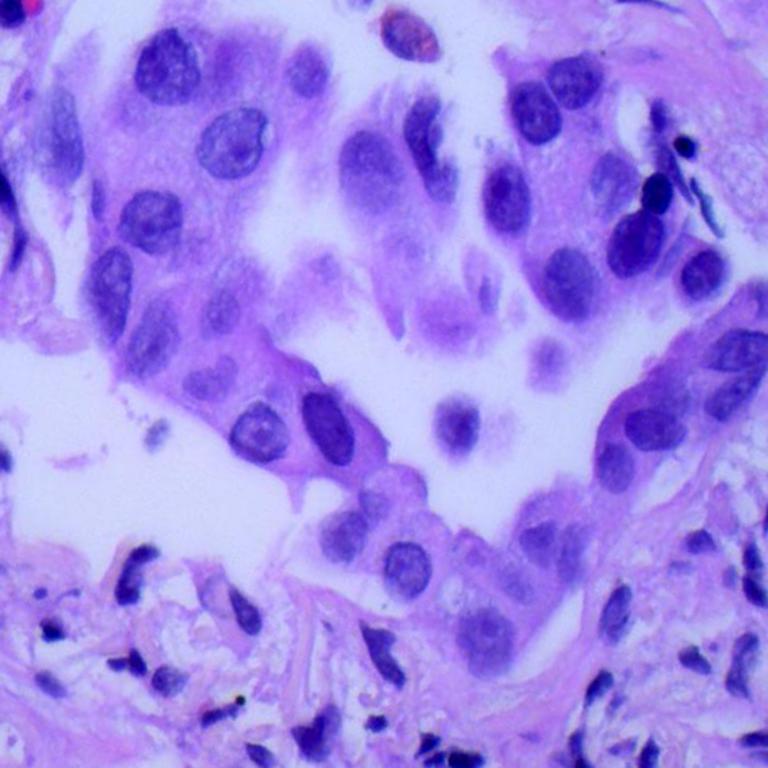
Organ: lung
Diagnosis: adenocarcinomas